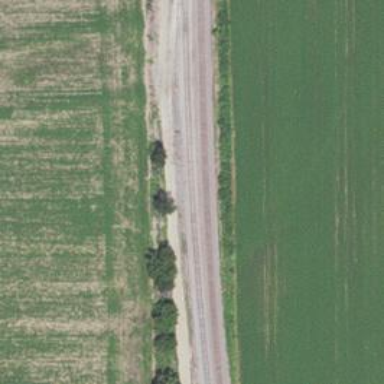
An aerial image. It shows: Abandoned railway.